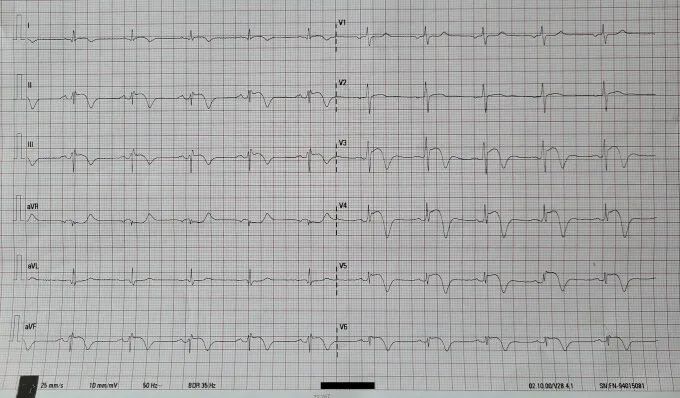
Pathological ECG changes.
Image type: electrography (ekg)